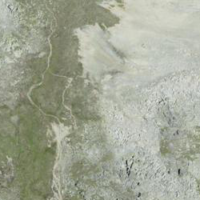
EUNIS habitat code: 31
Species observed at this site:
Primula glutinosa